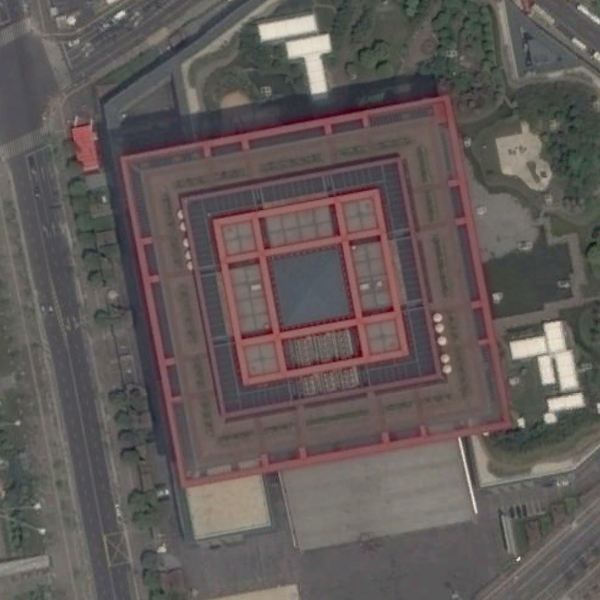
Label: Center